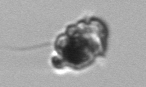
Label: Proterythropsis